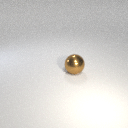
large brown metal sphere